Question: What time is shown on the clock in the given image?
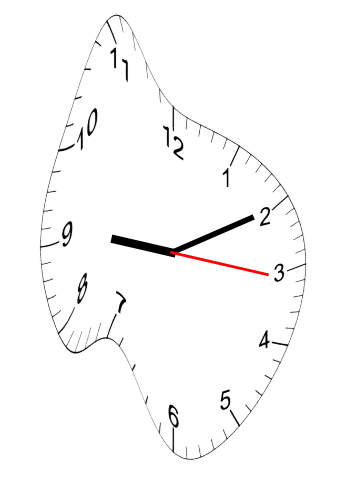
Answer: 09:10:16